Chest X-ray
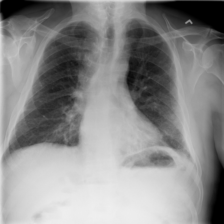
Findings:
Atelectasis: negative
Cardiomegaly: negative
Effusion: negative
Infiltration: negative
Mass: negative
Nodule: negative
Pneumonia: negative
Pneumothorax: negative
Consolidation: negative
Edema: negative
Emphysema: negative
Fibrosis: positive
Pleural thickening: negative
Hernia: negative